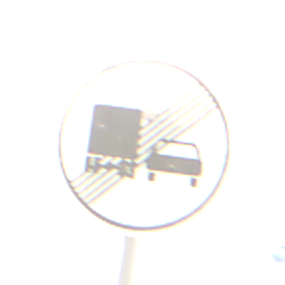
Verkehrszeichen: EndeUeberholverbotKraftfahrzeuge
Umgebung: Outdoor, Urban
Tageszeit: Night
Wetter: PartlyCloudy
Licht: Artificial
Jahreszeit: NotSpecified
Kontrast: HighContrast